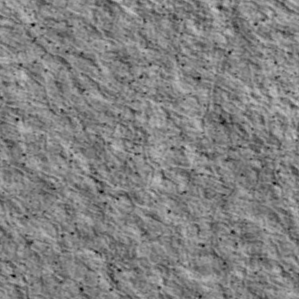
Label: non_frost